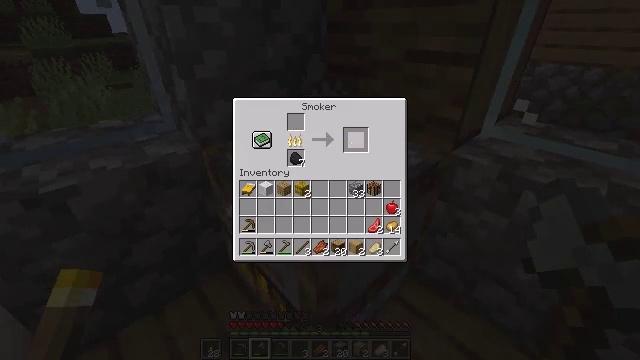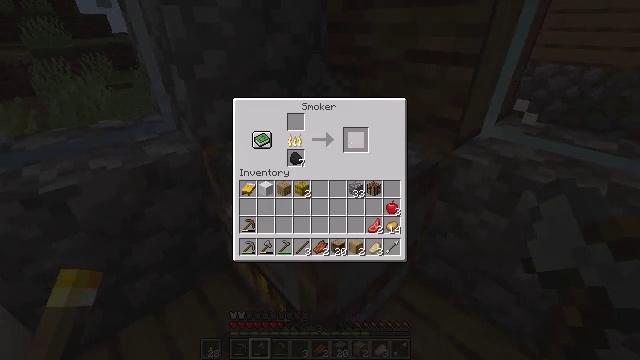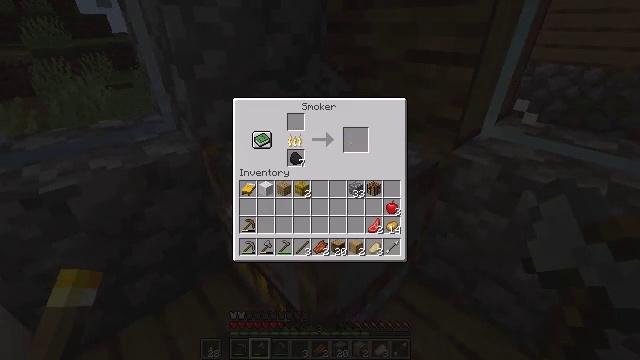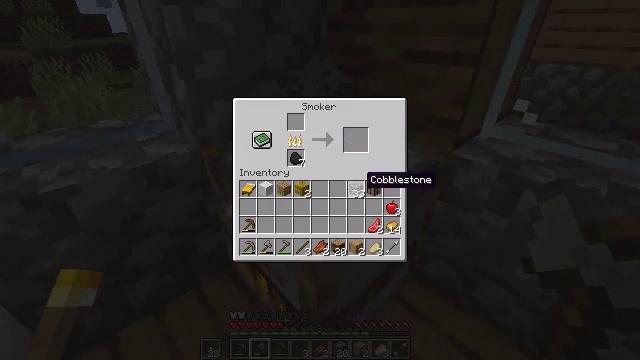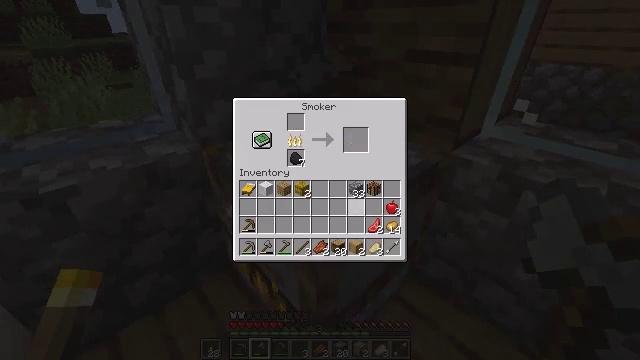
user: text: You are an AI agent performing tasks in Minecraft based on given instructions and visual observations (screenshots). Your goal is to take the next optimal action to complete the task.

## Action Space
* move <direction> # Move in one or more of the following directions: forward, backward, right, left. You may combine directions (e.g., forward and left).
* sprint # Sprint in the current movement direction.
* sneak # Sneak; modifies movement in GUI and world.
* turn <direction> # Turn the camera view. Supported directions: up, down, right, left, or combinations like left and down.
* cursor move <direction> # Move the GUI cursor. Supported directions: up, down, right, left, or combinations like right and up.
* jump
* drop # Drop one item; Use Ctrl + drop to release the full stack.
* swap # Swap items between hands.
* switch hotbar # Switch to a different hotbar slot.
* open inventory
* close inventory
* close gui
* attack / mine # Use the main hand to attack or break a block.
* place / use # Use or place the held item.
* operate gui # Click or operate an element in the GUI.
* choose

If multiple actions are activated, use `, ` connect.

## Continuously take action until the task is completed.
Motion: motion action
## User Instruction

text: craft item air
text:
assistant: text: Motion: sneak, operate gui
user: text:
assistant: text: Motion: sneak, cursor move down
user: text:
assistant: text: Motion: sneak, cursor move down
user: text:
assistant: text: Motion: sneak, cursor move down
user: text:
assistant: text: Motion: sneak